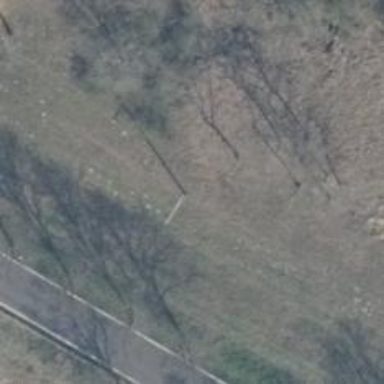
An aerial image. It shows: Power pole.